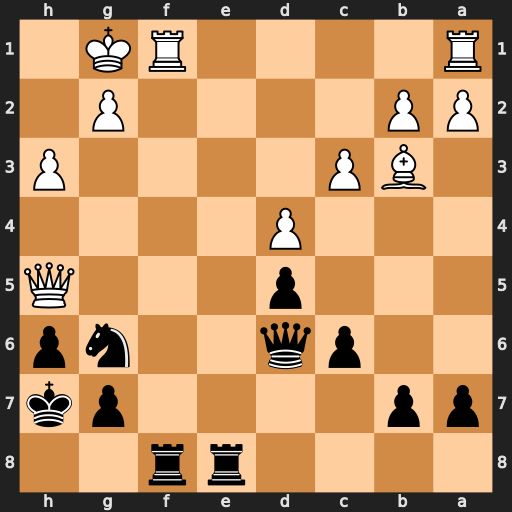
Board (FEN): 4rr2/pp4pk/2pq2np/3p3Q/3P4/1BP4P/PP4P1/R4RK1
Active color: b
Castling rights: -
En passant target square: -
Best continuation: Nf4 Rxf4 Qxf4